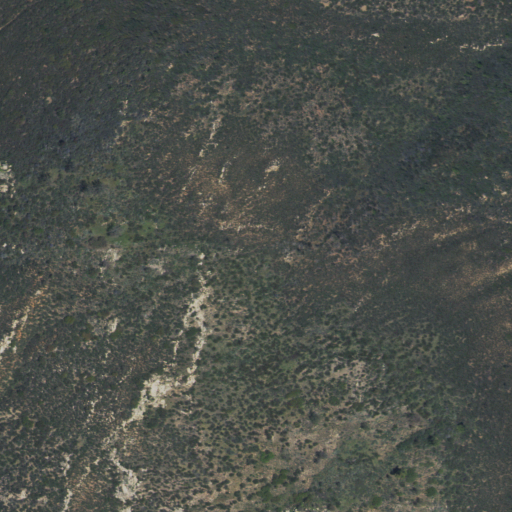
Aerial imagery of mountain in California named Sunshine Mountain containing shrub and open development